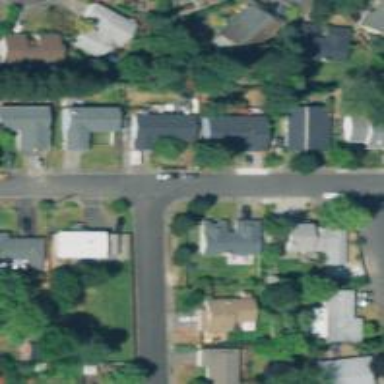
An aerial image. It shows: Residential road with sidewalk on the left side.